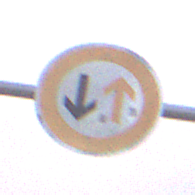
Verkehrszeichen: VorrangDesGegenverkehrs
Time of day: SunriseSunset
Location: Outdoor (Beach)
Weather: Overcast
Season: NotSpecified
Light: Natural